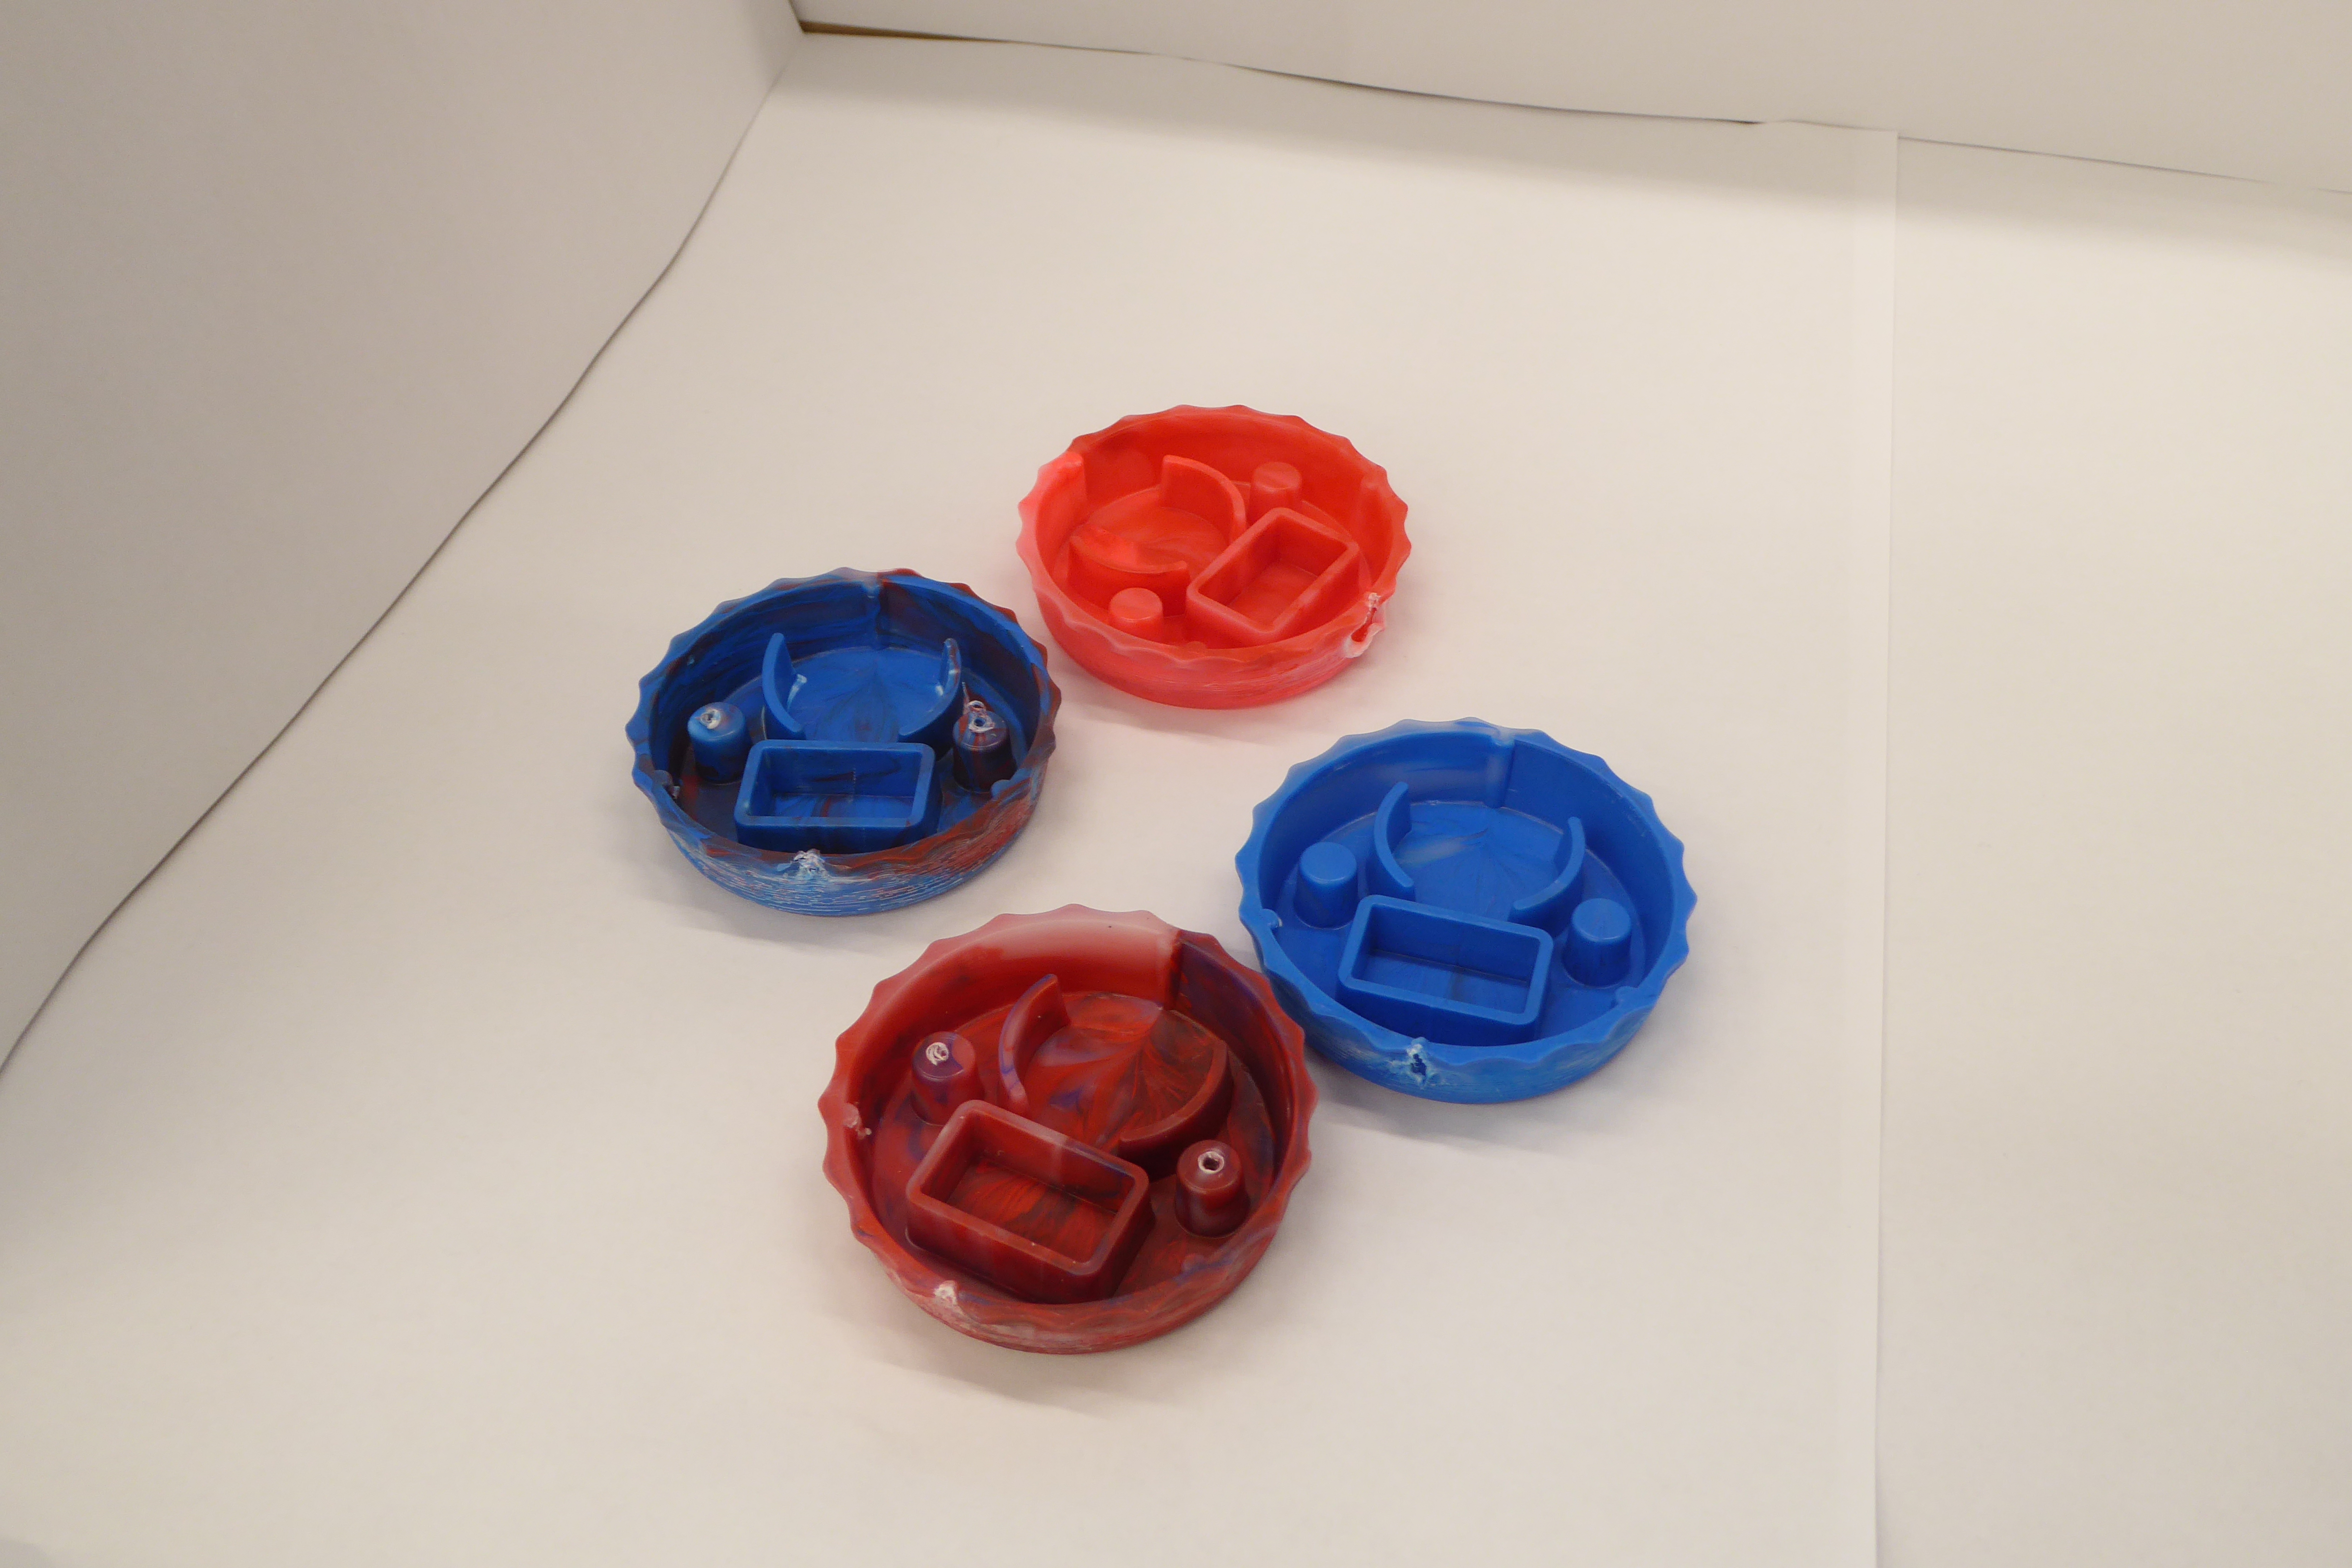
Label: Bottle Opener - Cover